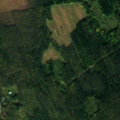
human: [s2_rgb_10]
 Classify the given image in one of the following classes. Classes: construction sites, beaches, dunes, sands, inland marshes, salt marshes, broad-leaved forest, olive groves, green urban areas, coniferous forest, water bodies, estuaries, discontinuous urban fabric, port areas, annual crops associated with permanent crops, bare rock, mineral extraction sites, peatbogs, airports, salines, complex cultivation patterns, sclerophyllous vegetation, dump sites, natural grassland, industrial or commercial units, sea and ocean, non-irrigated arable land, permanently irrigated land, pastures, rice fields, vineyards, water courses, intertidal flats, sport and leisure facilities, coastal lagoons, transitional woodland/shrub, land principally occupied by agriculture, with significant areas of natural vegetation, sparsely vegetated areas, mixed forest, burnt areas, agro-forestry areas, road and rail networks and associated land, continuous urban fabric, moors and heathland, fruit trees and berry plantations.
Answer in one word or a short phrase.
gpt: coniferous forest, mixed forest, transitional woodland/shrub